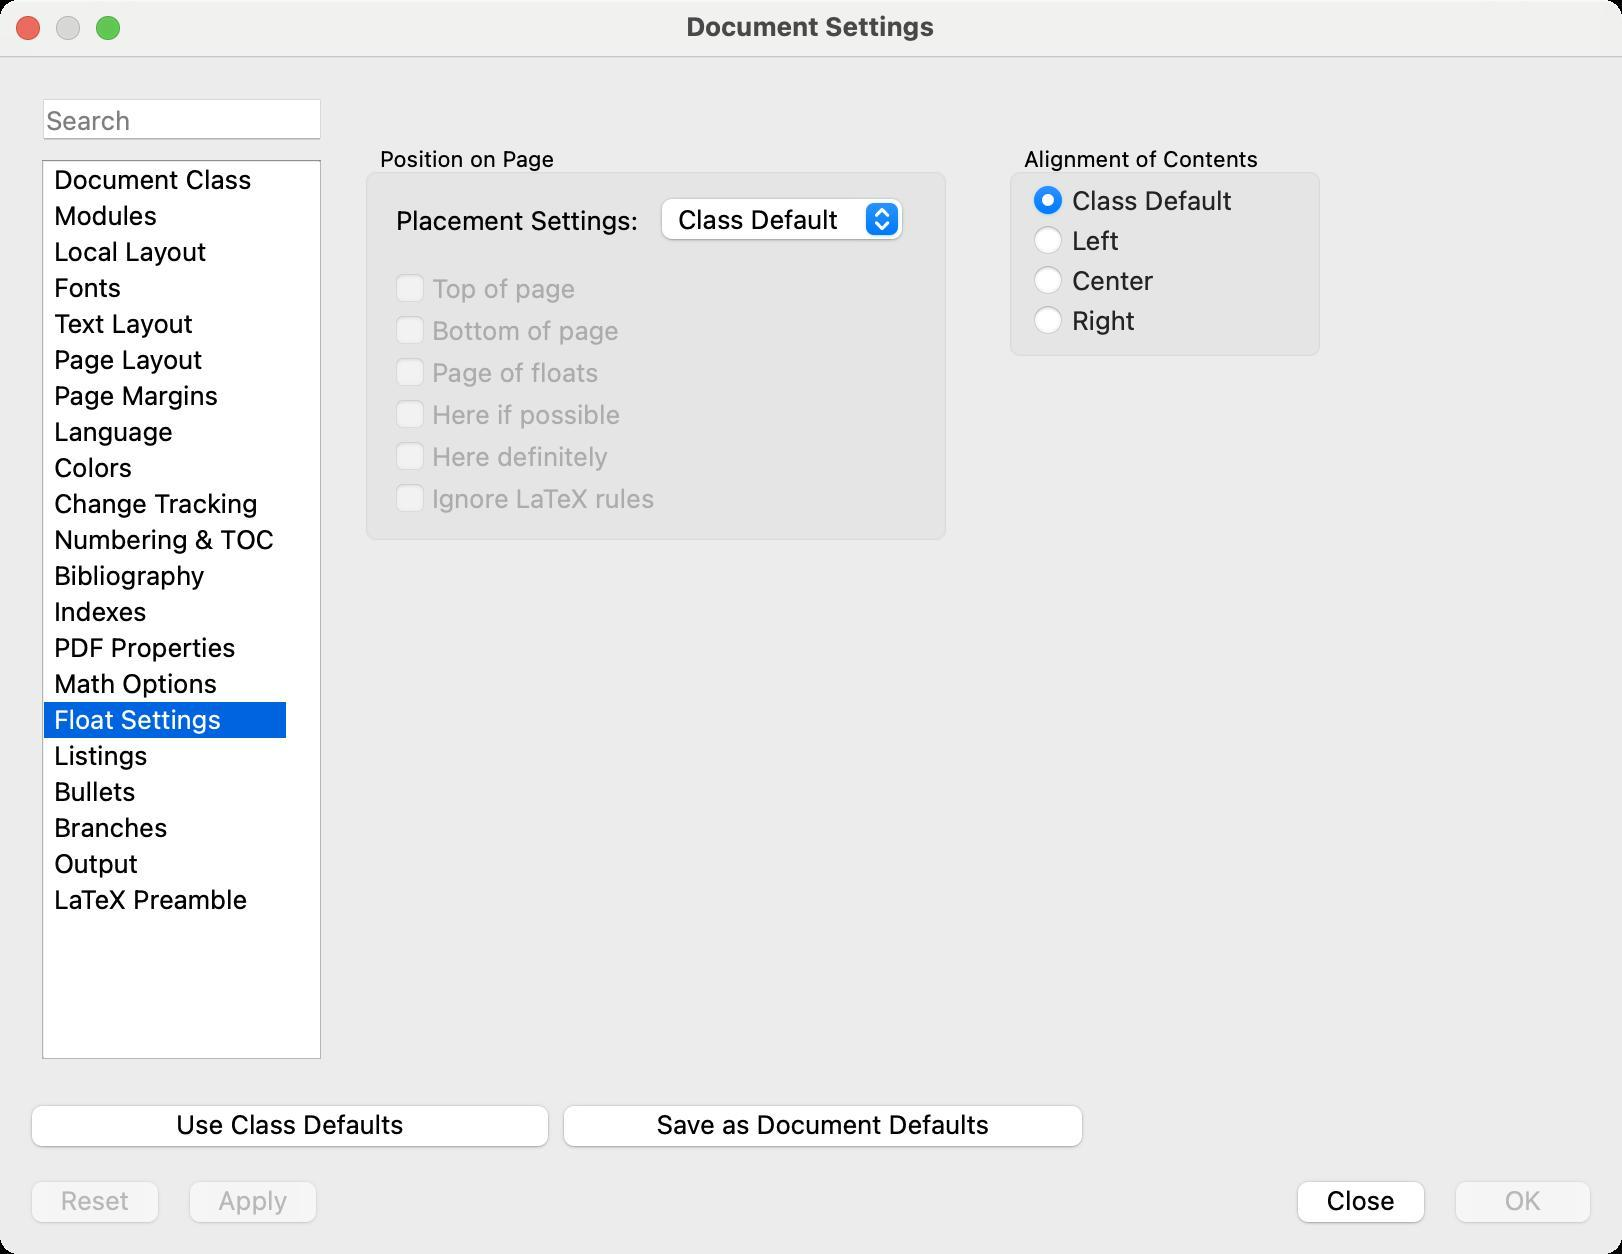
Accessibility tree:
{"name": "Document_Settings", "role": "AXWindow", "description": null, "role_description": "діалогове вікно", "value": null, "position": "270.00;142.00", "size": "811;627", "children": [{"name": "", "role": "AXGroup", "description": "", "role_description": "група", "value": null, "position": "9.00;586.00", "size": "793;32", "children": [{"name": "OK", "role": "AXButton", "description": "", "role_description": "кнопка", "value": null, "position": "721.00;586.00", "size": "81;32", "children": []}, {"name": "Close", "role": "AXButton", "description": "", "role_description": "кнопка", "value": null, "position": "642.00;586.00", "size": "77;32", "children": []}, {"name": "Apply", "role": "AXButton", "description": "", "role_description": "кнопка", "value": null, "position": "88.00;586.00", "size": "77;32", "children": []}, {"name": "Reset", "role": "AXButton", "description": "", "role_description": "кнопка", "value": null, "position": "9.00;586.00", "size": "77;32", "children": []}]}, {"name": "Use_Class_Defaults", "role": "AXButton", "description": "Reset to the default settings for the document class", "role_description": "кнопка", "value": null, "position": "9.00;548.00", "size": "272;32", "children": []}, {"name": "Save_as_Document_Defaults", "role": "AXButton", "description": "Save settings as defaults for new documents", "role_description": "кнопка", "value": null, "position": "275.00;548.00", "size": "273;32", "children": []}, {"name": "", "role": "AXTextField", "description": "Search", "role_description": "текстове поле", "value": "", "position": "21.00;49.00", "size": "140;21", "children": []}, {"name": "", "role": "AXGroup", "description": "", "role_description": "група", "value": null, "position": "21.00;80.00", "size": "140;450", "children": [{"name": "Document_Class", "role": "AXGroup", "description": "", "role_description": "група", "value": null, "position": "22.00;81.00", "size": "121;18", "children": []}, {"name": "Modules", "role": "AXGroup", "description": "", "role_description": "група", "value": null, "position": "22.00;99.00", "size": "121;18", "children": []}, {"name": "Local_Layout", "role": "AXGroup", "description": "", "role_description": "група", "value": null, "position": "22.00;117.00", "size": "121;18", "children": []}, {"name": "Fonts", "role": "AXGroup", "description": "", "role_description": "група", "value": null, "position": "22.00;135.00", "size": "121;18", "children": []}, {"name": "Text_Layout", "role": "AXGroup", "description": "", "role_description": "група", "value": null, "position": "22.00;153.00", "size": "121;18", "children": []}, {"name": "Page_Layout", "role": "AXGroup", "description": "", "role_description": "група", "value": null, "position": "22.00;171.00", "size": "121;18", "children": []}, {"name": "Page_Margins", "role": "AXGroup", "description": "", "role_description": "група", "value": null, "position": "22.00;189.00", "size": "121;18", "children": []}, {"name": "Language", "role": "AXGroup", "description": "", "role_description": "група", "value": null, "position": "22.00;207.00", "size": "121;18", "children": []}, {"name": "Colors", "role": "AXGroup", "description": "", "role_description": "група", "value": null, "position": "22.00;225.00", "size": "121;18", "children": []}, {"name": "Change_Tracking", "role": "AXGroup", "description": "", "role_description": "група", "value": null, "position": "22.00;243.00", "size": "121;18", "children": []}, {"name": "Numbering_&_TOC", "role": "AXGroup", "description": "", "role_description": "група", "value": null, "position": "22.00;261.00", "size": "121;18", "children": []}, {"name": "Bibliography", "role": "AXGroup", "description": "", "role_description": "група", "value": null, "position": "22.00;279.00", "size": "121;18", "children": []}, {"name": "Indexes", "role": "AXGroup", "description": "", "role_description": "група", "value": null, "position": "22.00;297.00", "size": "121;18", "children": []}, {"name": "PDF_Properties", "role": "AXGroup", "description": "", "role_description": "група", "value": null, "position": "22.00;315.00", "size": "121;18", "children": []}, {"name": "Math_Options", "role": "AXGroup", "description": "", "role_description": "група", "value": null, "position": "22.00;333.00", "size": "121;18", "children": []}, {"name": "Float_Settings", "role": "AXGroup", "description": "", "role_description": "група", "value": null, "position": "22.00;351.00", "size": "121;18", "children": []}, {"name": "Listings", "role": "AXGroup", "description": "", "role_description": "група", "value": null, "position": "22.00;369.00", "size": "121;18", "children": []}, {"name": "Bullets", "role": "AXGroup", "description": "", "role_description": "група", "value": null, "position": "22.00;387.00", "size": "121;18", "children": []}, {"name": "Branches", "role": "AXGroup", "description": "", "role_description": "група", "value": null, "position": "22.00;405.00", "size": "121;18", "children": []}, {"name": "Output", "role": "AXGroup", "description": "", "role_description": "група", "value": null, "position": "22.00;423.00", "size": "121;18", "children": []}, {"name": "LaTeX_Preamble", "role": "AXGroup", "description": "", "role_description": "група", "value": null, "position": "22.00;441.00", "size": "121;18", "children": []}]}, {"name": "", "role": "AXGroup", "description": "", "role_description": "група", "value": null, "position": "171.00;49.00", "size": "619;481", "children": [{"name": "Alignment_of_Contents", "role": "AXGroup", "description": "", "role_description": "група", "value": null, "position": "505.00;69.00", "size": "155;110", "children": [{"name": "Left", "role": "AXRadioButton", "description": "Left-align float contents", "role_description": "радіо-кнопка", "value": 0, "position": "515.00;110.00", "size": "48;20", "children": []}, {"name": "Center", "role": "AXRadioButton", "description": "Center float contents", "role_description": "радіо-кнопка", "value": 0, "position": "515.00;130.00", "size": "65;20", "children": []}, {"name": "Right", "role": "AXRadioButton", "description": "Right-align float contents", "role_description": "радіо-кнопка", "value": 0, "position": "515.00;150.00", "size": "56;20", "children": []}, {"name": "Class_Default", "role": "AXRadioButton", "description": "Use the class' default alignment for floats, whatever it is.", "role_description": "радіо-кнопка", "value": 1, "position": "515.00;90.00", "size": "104;20", "children": []}]}, {"name": "Position_on_Page", "role": "AXGroup", "description": "", "role_description": "група", "value": null, "position": "183.00;69.00", "size": "290;202", "children": [{"name": null, "role": "AXStaticText", "description": "", "role_description": "текст", "value": "Placement Settings:", "position": "198.00;97.00", "size": "122;26", "children": []}, {"name": "Class_Default", "role": "AXComboBox", "description": "", "role_description": "контейнер вибору", "value": null, "position": "325.00;95.00", "size": "133;32", "children": [{"name": "", "role": "AXList", "description": "", "role_description": "список", "value": null, "position": "-270.00;-142.00", "size": "0;0", "children": [{"name": "Class_Default", "role": "AXStaticText", "description": "", "role_description": "текст", "value": null, "position": "-270.00;-142.00", "size": "686;18", "children": []}, {"name": "Custom", "role": "AXStaticText", "description": "", "role_description": "текст", "value": null, "position": "-270.00;-124.00", "size": "686;18", "children": []}]}]}, {"name": "Top_of_page", "role": "AXCheckBox", "description": "", "role_description": "галочка", "value": 0, "position": "196.00;134.00", "size": "95;20", "children": []}, {"name": "Bottom_of_page", "role": "AXCheckBox", "description": "", "role_description": "галочка", "value": 0, "position": "196.00;155.00", "size": "117;20", "children": []}, {"name": "Page_of_floats", "role": "AXCheckBox", "description": "", "role_description": "галочка", "value": 0, "position": "196.00;176.00", "size": "107;20", "children": []}, {"name": "Here_if_possible", "role": "AXCheckBox", "description": "", "role_description": "галочка", "value": 0, "position": "196.00;197.00", "size": "118;20", "children": []}, {"name": "Here_definitely", "role": "AXCheckBox", "description": "", "role_description": "галочка", "value": 0, "position": "196.00;218.00", "size": "112;20", "children": []}, {"name": "Ignore_LaTeX_rules", "role": "AXCheckBox", "description": "", "role_description": "галочка", "value": 0, "position": "196.00;239.00", "size": "135;20", "children": []}]}]}, {"name": "", "role": "AXGrowArea", "description": "", "role_description": "область розширення", "value": null, "position": "811.00;605.00", "size": "0;22", "children": []}, {"name": null, "role": "AXButton", "description": null, "role_description": "кнопка закривання", "value": null, "position": "7.00;6.00", "size": "14;16", "children": []}, {"name": null, "role": "AXButton", "description": null, "role_description": "кнопка оптимізації", "value": null, "position": "47.00;6.00", "size": "14;16", "children": [{"name": null, "role": "AXGroup", "description": null, "role_description": "група", "value": null, "position": "47.00;6.00", "size": "14;16", "children": [{"name": null, "role": "AXGroup", "description": null, "role_description": "група", "value": null, "position": "47.00;6.00", "size": "14;16", "children": []}]}]}, {"name": null, "role": "AXButton", "description": null, "role_description": "кнопка згортання", "value": null, "position": "27.00;6.00", "size": "14;16", "children": []}, {"name": null, "role": "AXStaticText", "description": null, "role_description": "текст", "value": "Document Settings", "position": "341.00;5.00", "size": "129;16", "children": []}]}